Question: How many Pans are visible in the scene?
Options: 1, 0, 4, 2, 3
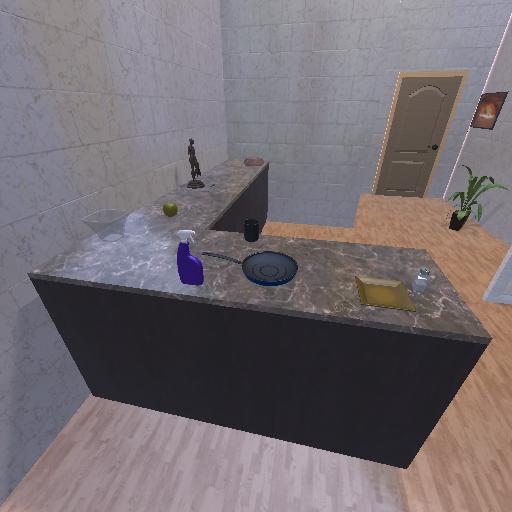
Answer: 1